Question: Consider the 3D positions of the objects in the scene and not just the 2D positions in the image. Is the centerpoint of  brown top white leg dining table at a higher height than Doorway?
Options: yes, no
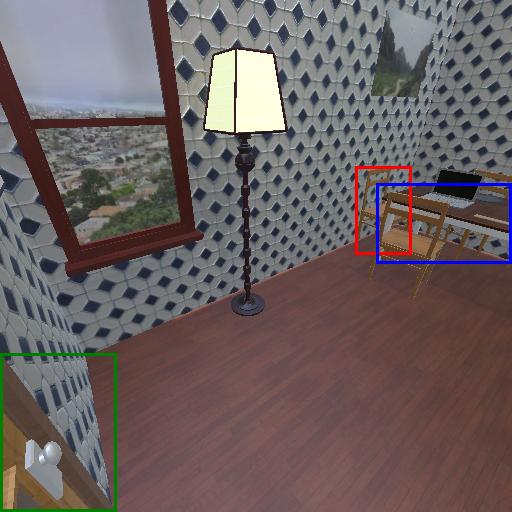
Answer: yes